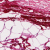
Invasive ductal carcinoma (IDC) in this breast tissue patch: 0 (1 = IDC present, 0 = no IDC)